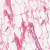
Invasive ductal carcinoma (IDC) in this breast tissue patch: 0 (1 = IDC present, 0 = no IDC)